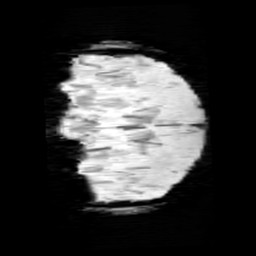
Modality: minIP
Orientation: coronal
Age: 11
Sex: female
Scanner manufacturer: siemens
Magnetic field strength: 3 T
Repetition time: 0.027 s
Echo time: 0.02 s